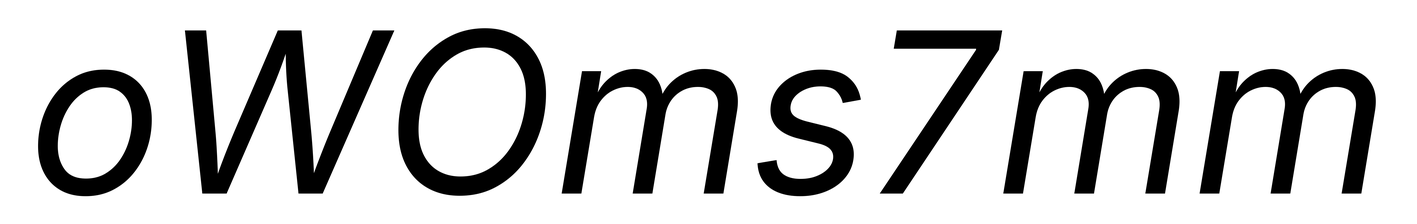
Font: Inter-Italic_Italic